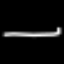
Label: line